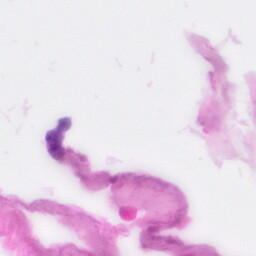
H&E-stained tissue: Pancreatic